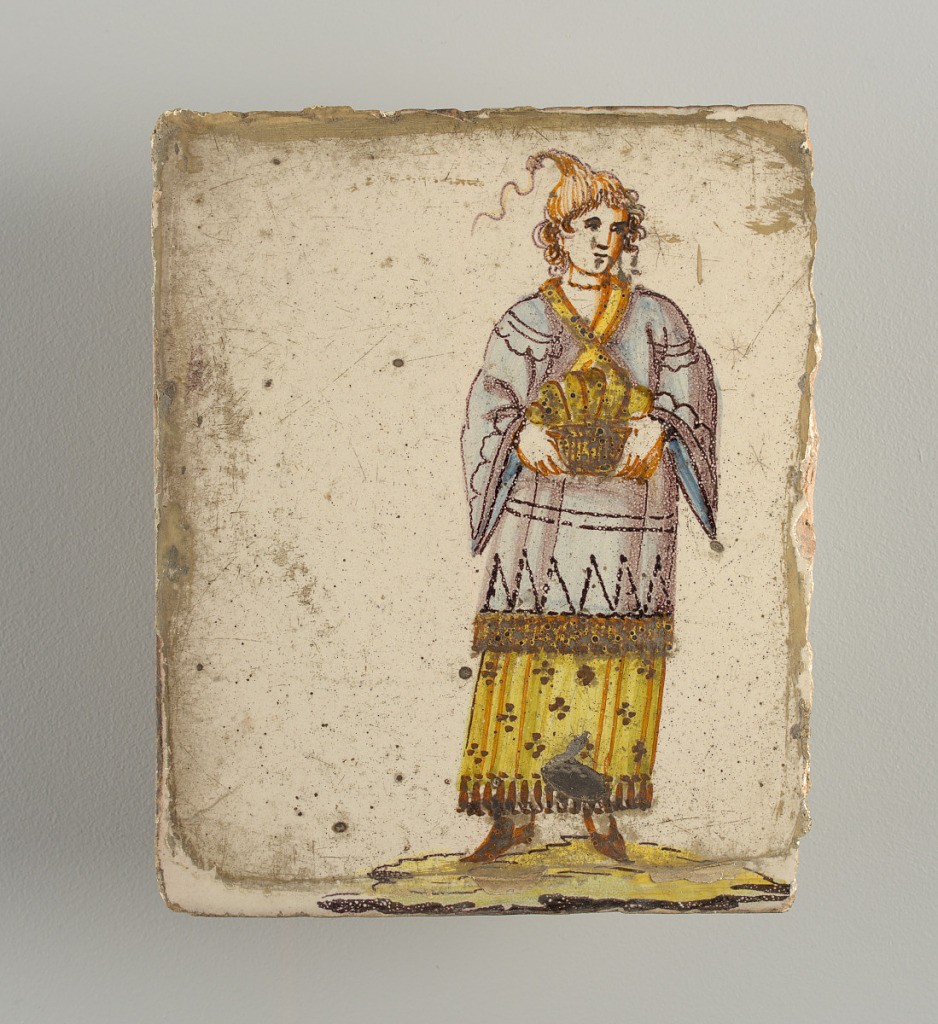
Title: Tile
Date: late 18th–early 19th century
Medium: Earthenware, glazed and high fire decorated
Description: Woman golding a basket; dressed consisting of yellow long skirt and bluish overblouse. Chinoiserie type of decoration.